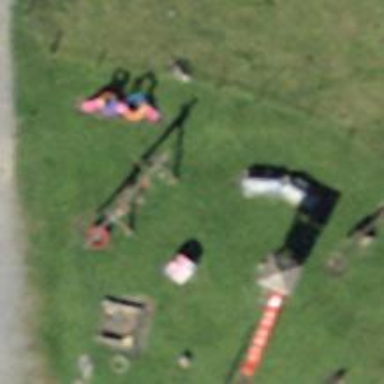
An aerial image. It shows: Playground area for leisure land.